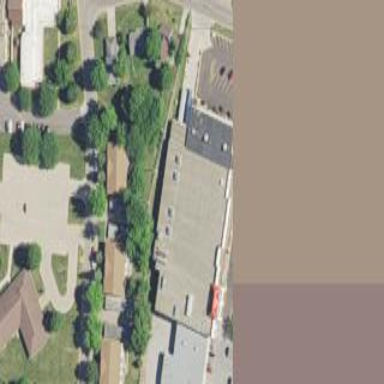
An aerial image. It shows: Commercial building.